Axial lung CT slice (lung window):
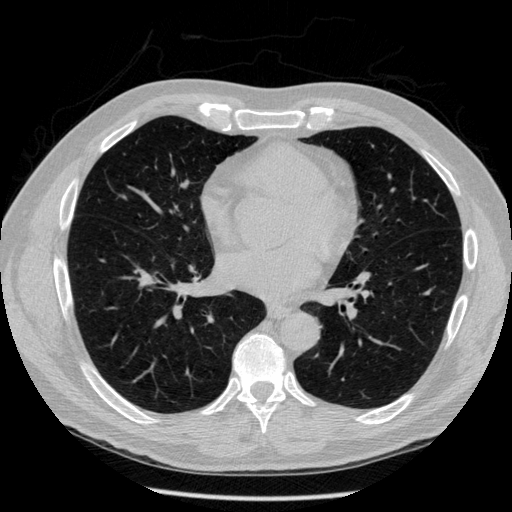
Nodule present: no